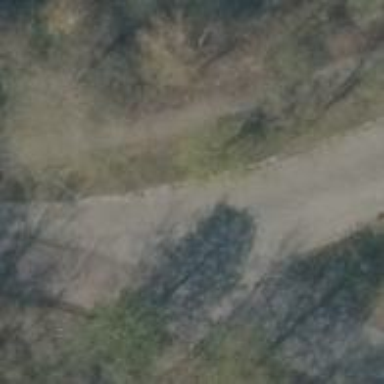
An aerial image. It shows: Path on the ground.